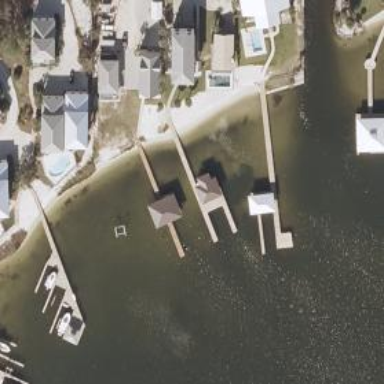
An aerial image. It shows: Man-made pier.